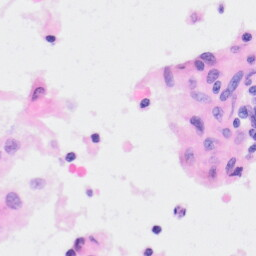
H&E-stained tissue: Kidney